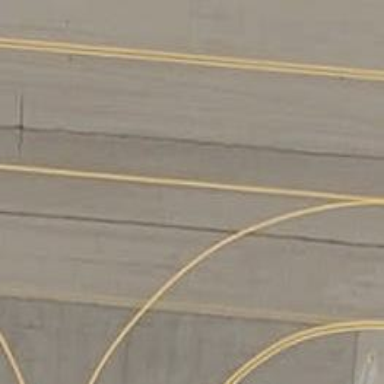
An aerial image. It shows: View of taxiway at the airport.